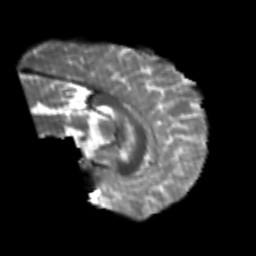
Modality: T2w
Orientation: sagittal
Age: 22
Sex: male
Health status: healthy
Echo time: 0.074 s